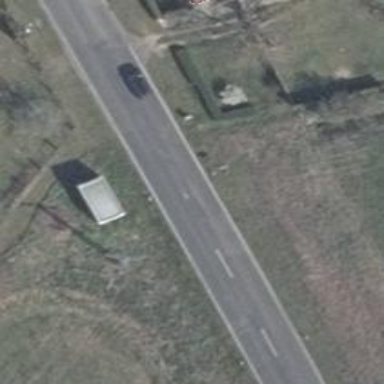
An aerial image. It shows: Secondary road with asphalt surface.